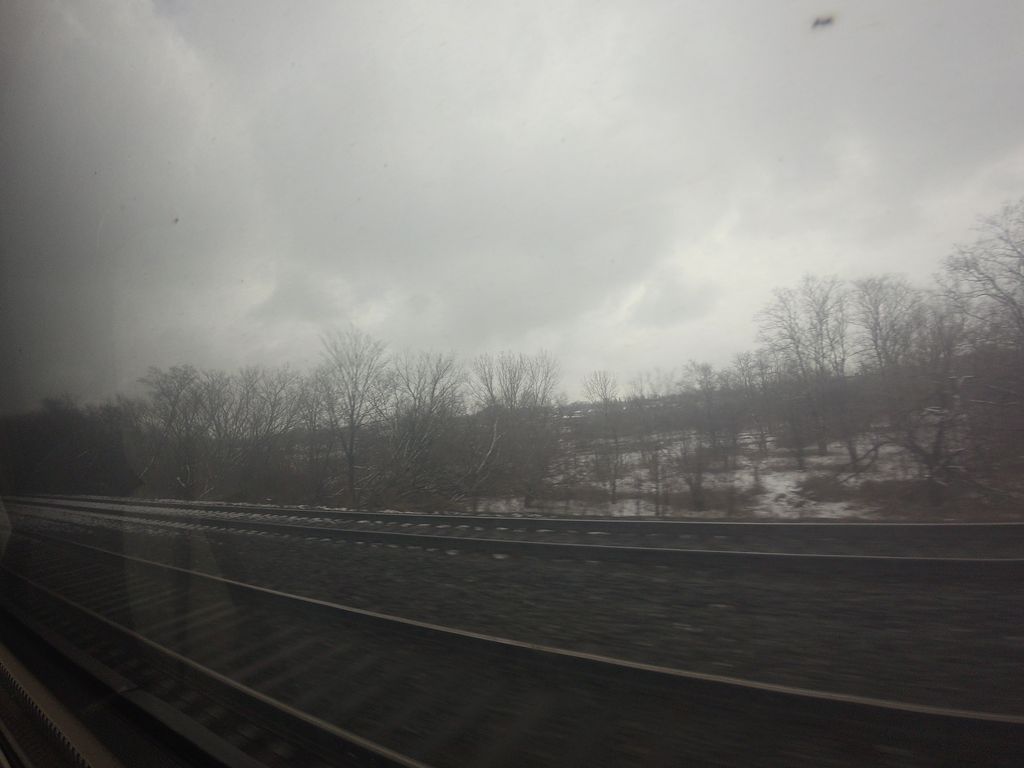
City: toronto